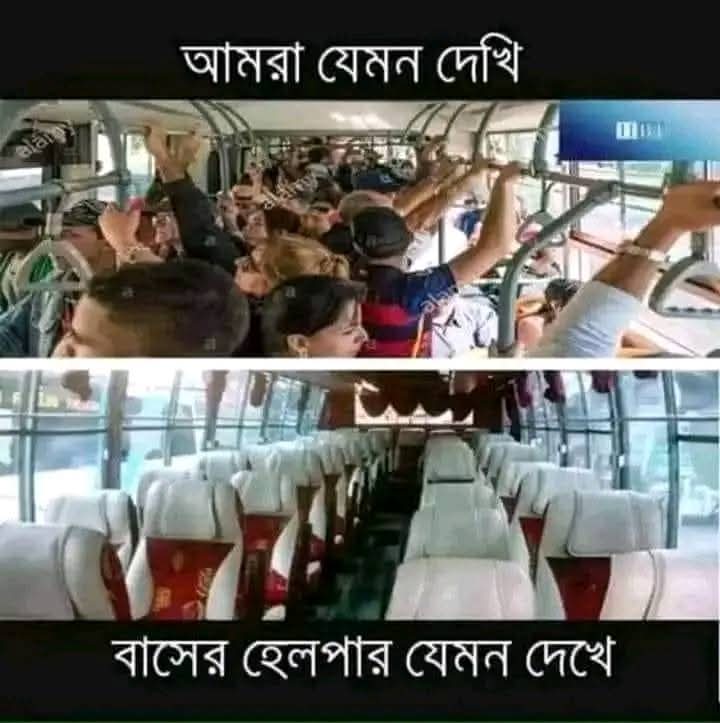
Text: আমরা যেমন দেখি
বাসের হেলপার যেমন দেখে
Label: Non Hate